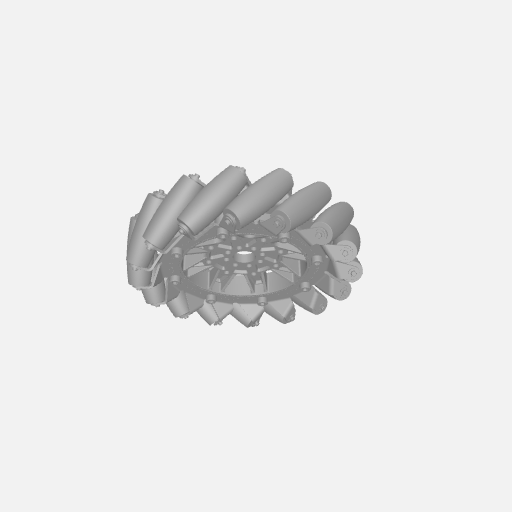
Part: MecanumWheel140OD